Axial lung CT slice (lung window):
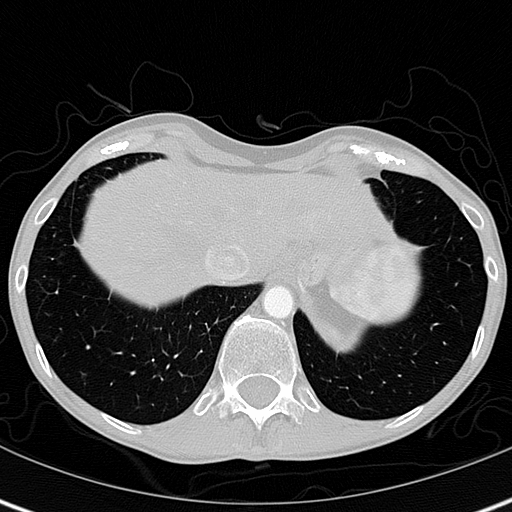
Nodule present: no